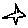
Label: star